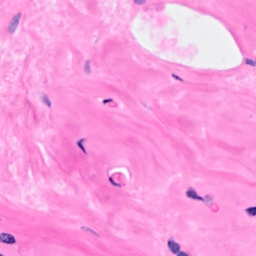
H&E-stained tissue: Breast